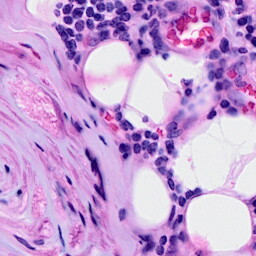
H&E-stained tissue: Breast